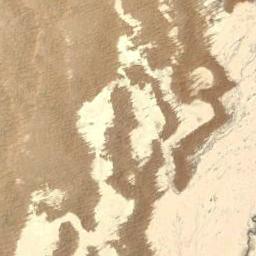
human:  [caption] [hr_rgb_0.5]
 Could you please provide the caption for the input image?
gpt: The glistening desert covers the white bare land .

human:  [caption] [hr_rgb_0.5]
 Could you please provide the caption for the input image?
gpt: The desert is with half of white sand and half of yellow sand .

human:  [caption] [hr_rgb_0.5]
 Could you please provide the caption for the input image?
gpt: There is some vegetation in this desert .

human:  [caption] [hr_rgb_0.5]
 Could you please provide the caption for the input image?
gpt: The desert has yellow sand and white sand .

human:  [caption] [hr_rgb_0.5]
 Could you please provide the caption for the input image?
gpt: A brown desert covered with sand and bare land .